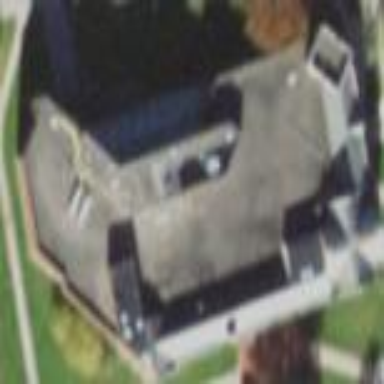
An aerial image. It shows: Building that serves as library.